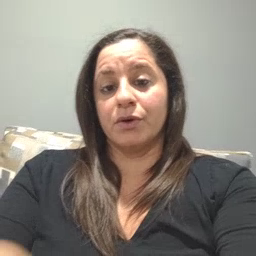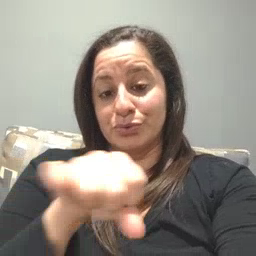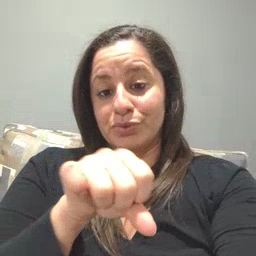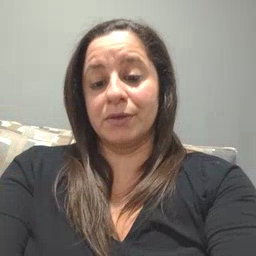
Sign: shoe